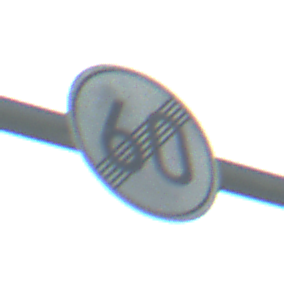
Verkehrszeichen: EndeGeschwindigkeit60
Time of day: MorningAfternoon
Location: Outdoor (Suburban)
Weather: PartlyCloudy
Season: NotSpecified
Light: Natural